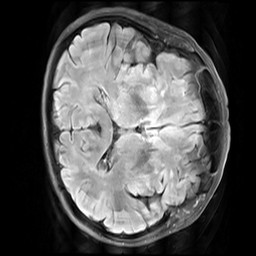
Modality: FLAIR
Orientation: axial
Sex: female
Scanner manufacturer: siemens
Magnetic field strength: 3 T
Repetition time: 10 s
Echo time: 0.09 s